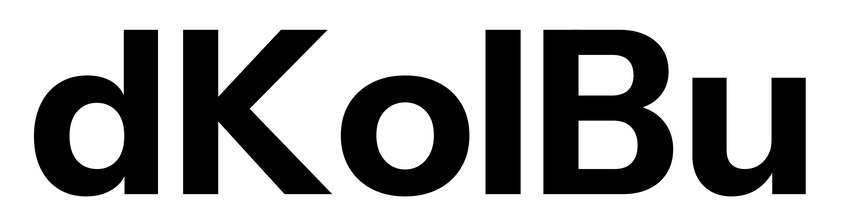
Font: InstrumentSans_Bold